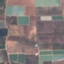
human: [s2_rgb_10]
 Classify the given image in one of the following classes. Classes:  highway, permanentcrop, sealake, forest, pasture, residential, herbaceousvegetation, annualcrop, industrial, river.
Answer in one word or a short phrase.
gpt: PermanentCrop